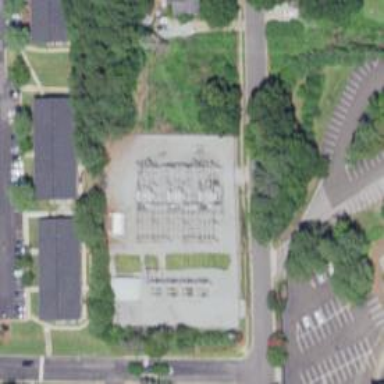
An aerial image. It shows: Distribution level power substation surrounded by fence.